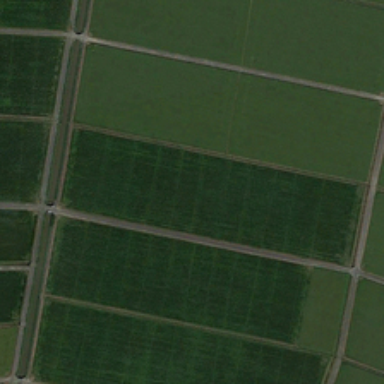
Green wheat grows on this vast land .